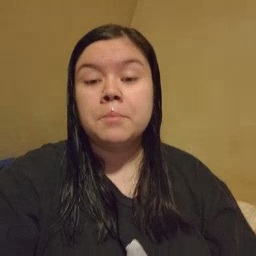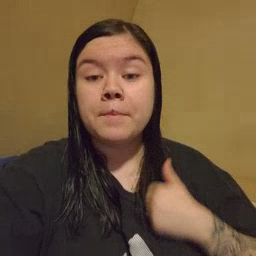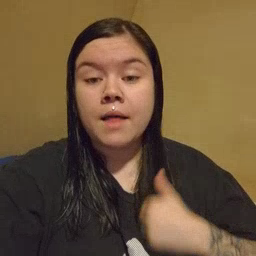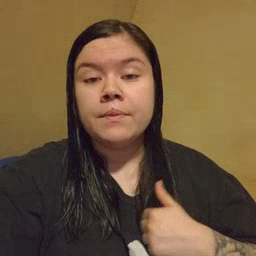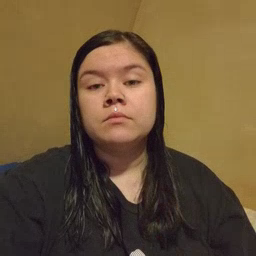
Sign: bath